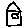
Label: house